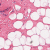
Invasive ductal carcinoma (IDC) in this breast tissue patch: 0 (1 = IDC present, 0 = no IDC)